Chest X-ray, PA view. Patient: 48 years old, sex F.
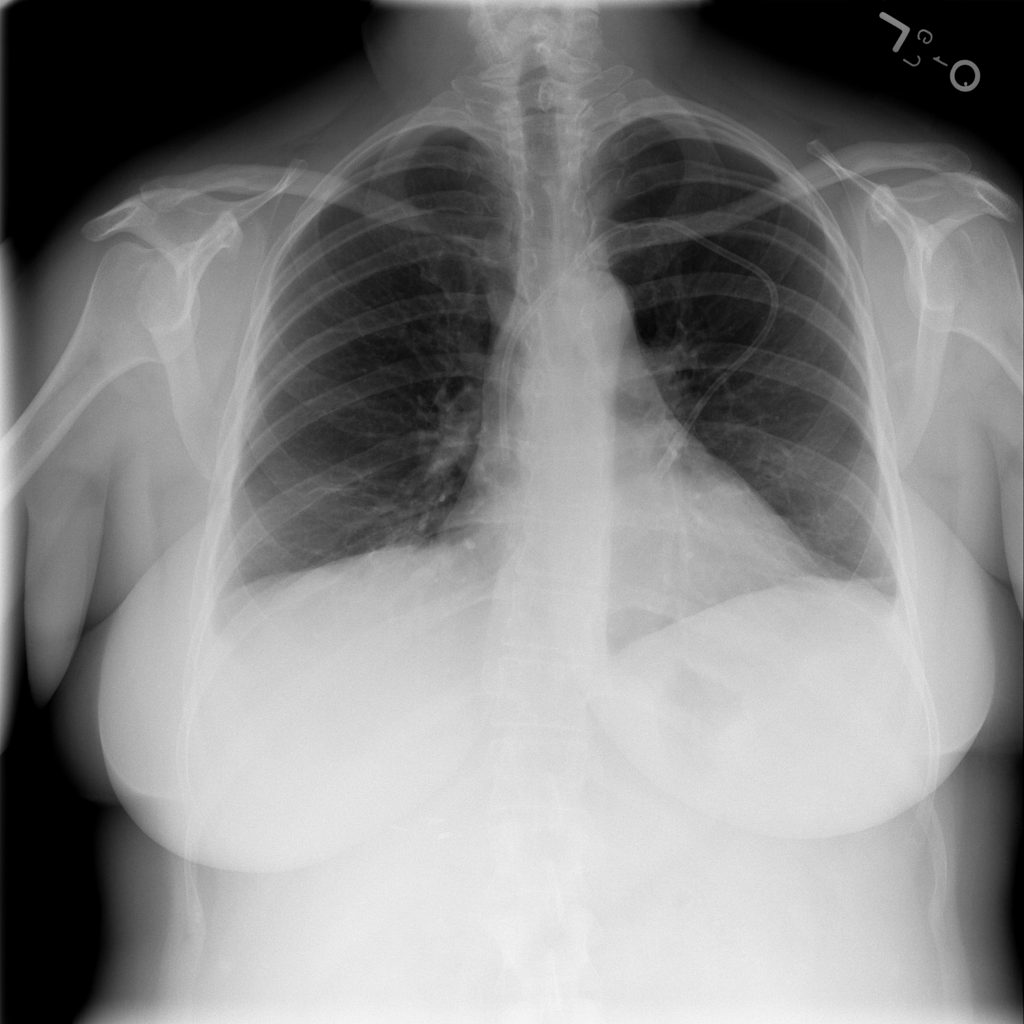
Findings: Atelectasis